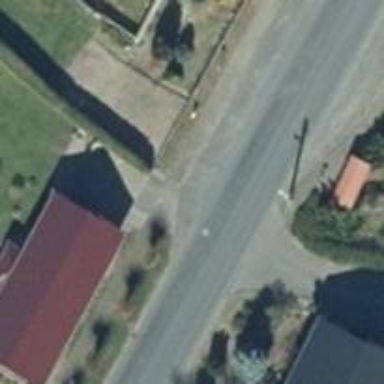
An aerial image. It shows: Emergency access point on the road.